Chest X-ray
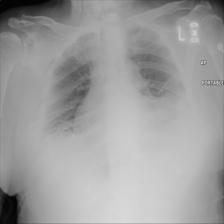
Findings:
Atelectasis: negative
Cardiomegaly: negative
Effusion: negative
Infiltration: negative
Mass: negative
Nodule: negative
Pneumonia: negative
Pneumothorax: negative
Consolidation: negative
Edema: negative
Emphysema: positive
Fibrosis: negative
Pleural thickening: negative
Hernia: negative